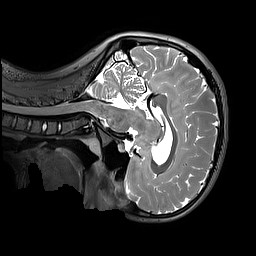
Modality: T2w
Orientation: sagittal
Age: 12
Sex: female
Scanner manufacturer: siemens
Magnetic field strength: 3 T
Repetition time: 3.2 s
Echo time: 0.408 s